Question: I have an email column (duplicates-ok) in MS Access table from which I want to show all domain names (from domain part of email) and their counts in MS Access.
Table:

I have SQL:
'''
SELECT EMail.EMail, COUNT(*)
FROM EMail
GROUP BY EMail.EMail
ORDER BY COUNT(*) DESC;
'''
But it gives result based on email. Like:
'''
EMail Expr1001
XXX@googlemail.com 4
YYY@googlemail.com 3
AA@argpub.com 2
'''
etc.
How do I show domains and its total count? Like:
'''
gmail.com 10
yahoo.com 5
yahoo.co.in 3
'''
etc.
I am using Access 2013.
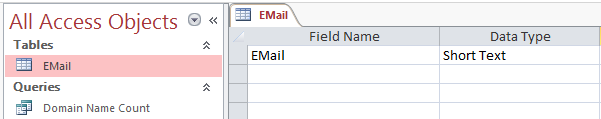
Answer: MS Access has Two Functions in particular which help. You have to basically do this:
- -
In MS Access you could do this:
'Mid([Email],InStr([Email],"@")+1)' which will give you the domain names.
To count these use count normally as you would.
Refer : <URL>
Now if you need the SQL for MSSQL server:
'''
select SUBSTRING(email,(CHARINDEX('@',email)+1),1), count(*) from ...(rest of your query)
'''